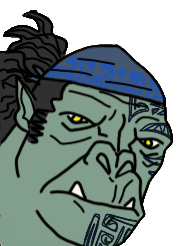
Label: 5_Craig